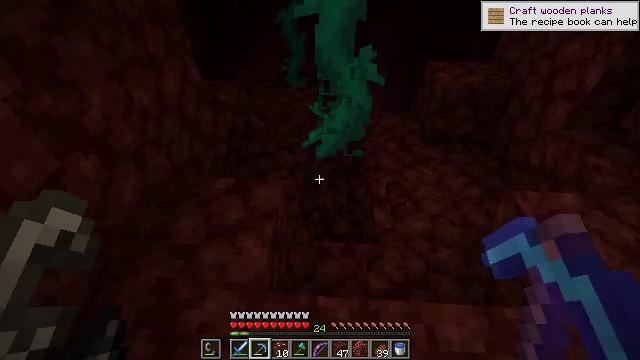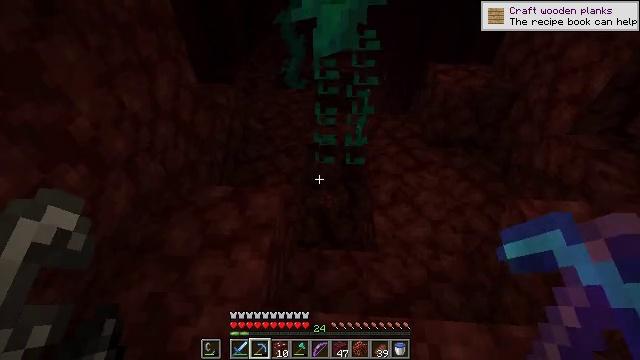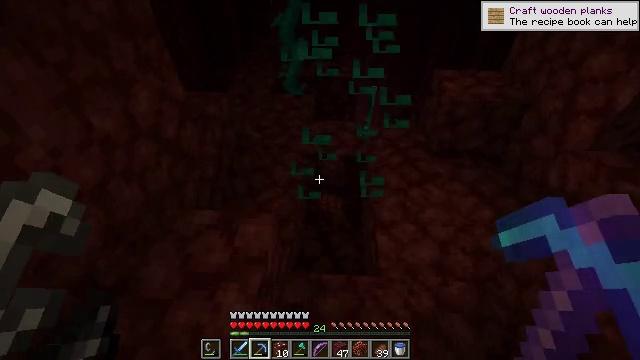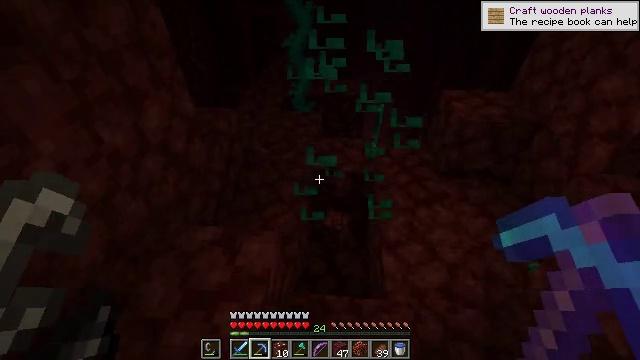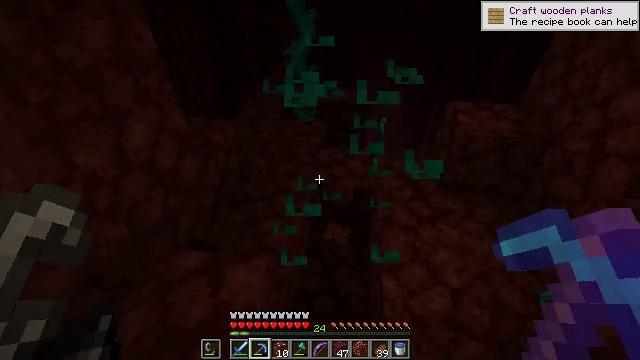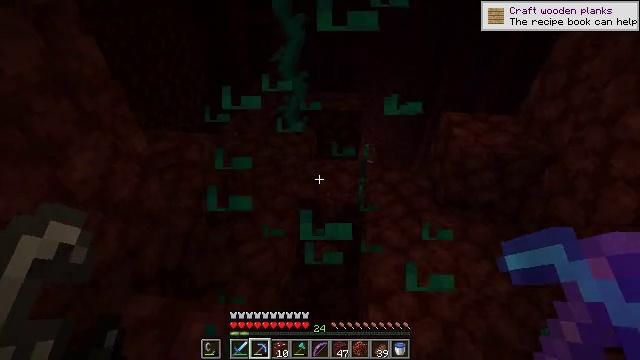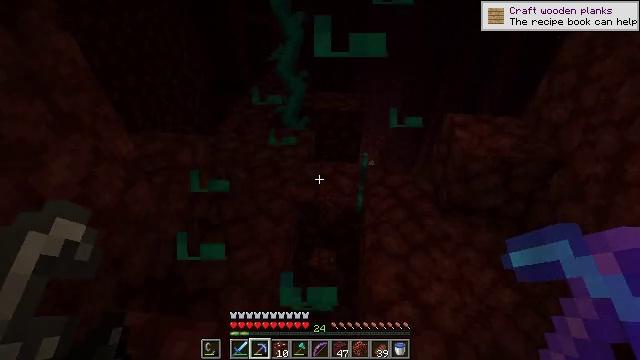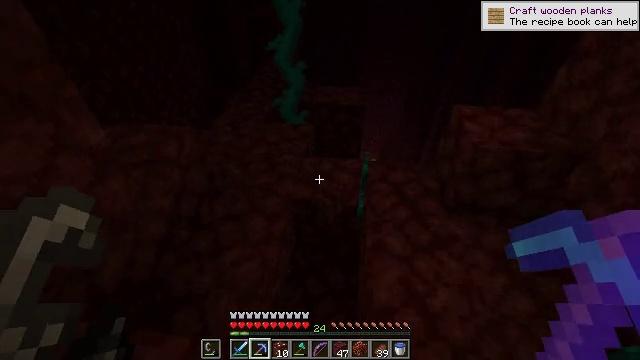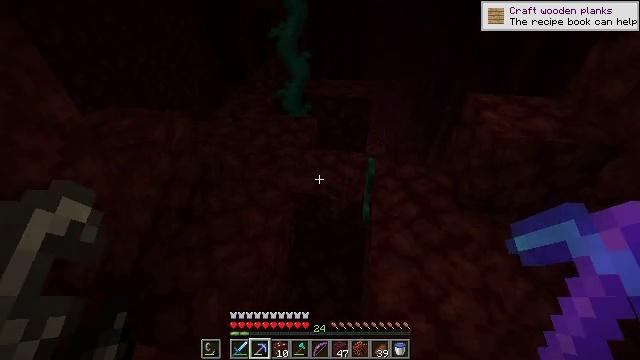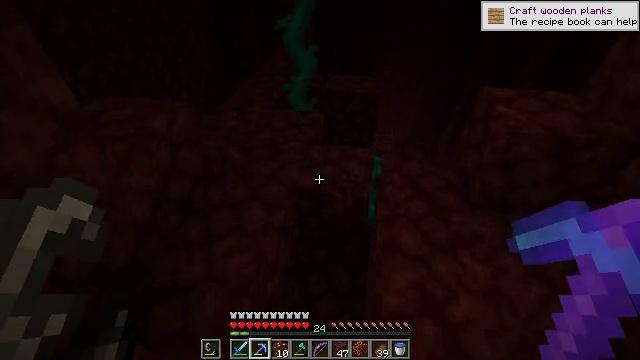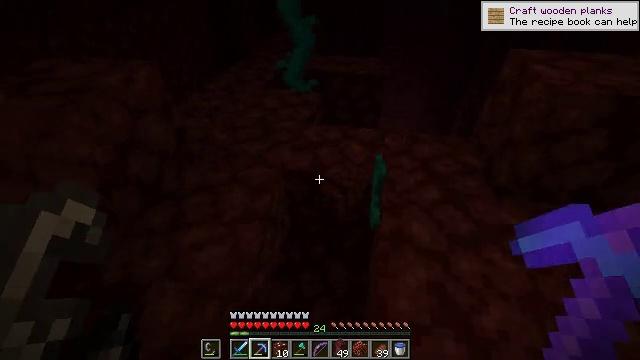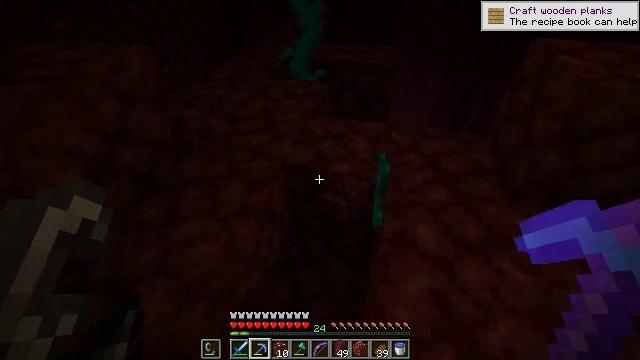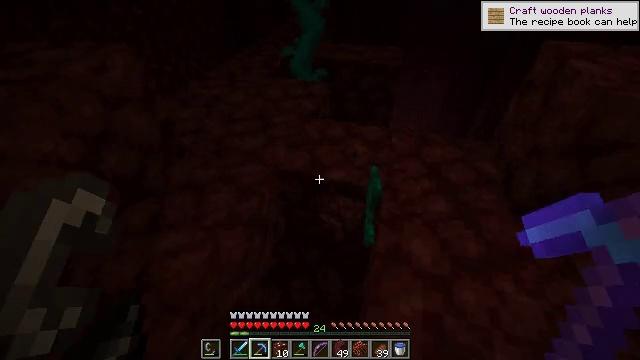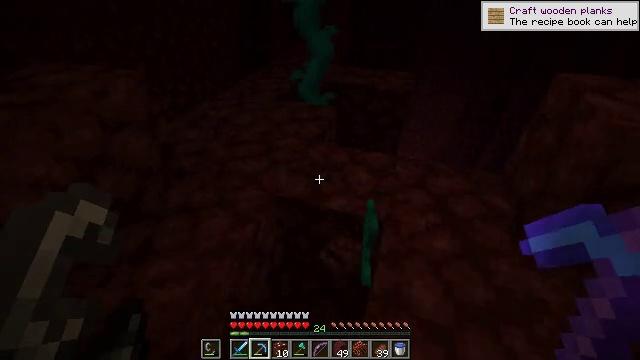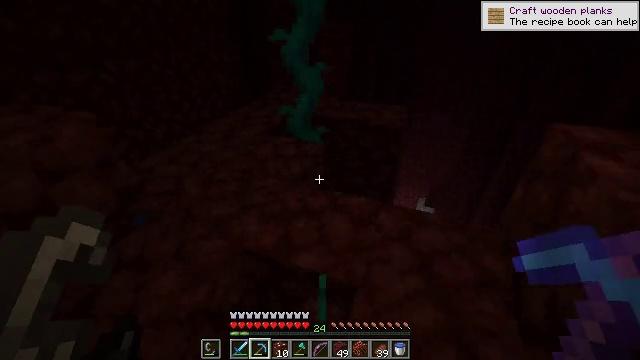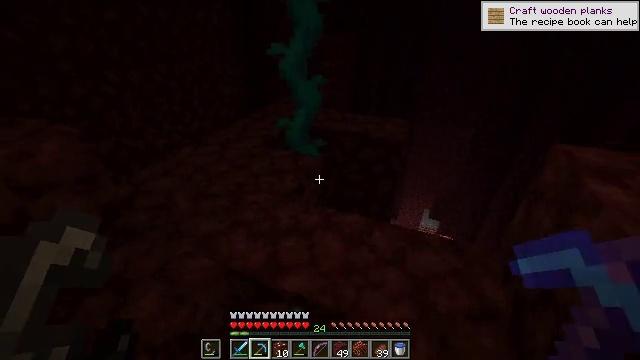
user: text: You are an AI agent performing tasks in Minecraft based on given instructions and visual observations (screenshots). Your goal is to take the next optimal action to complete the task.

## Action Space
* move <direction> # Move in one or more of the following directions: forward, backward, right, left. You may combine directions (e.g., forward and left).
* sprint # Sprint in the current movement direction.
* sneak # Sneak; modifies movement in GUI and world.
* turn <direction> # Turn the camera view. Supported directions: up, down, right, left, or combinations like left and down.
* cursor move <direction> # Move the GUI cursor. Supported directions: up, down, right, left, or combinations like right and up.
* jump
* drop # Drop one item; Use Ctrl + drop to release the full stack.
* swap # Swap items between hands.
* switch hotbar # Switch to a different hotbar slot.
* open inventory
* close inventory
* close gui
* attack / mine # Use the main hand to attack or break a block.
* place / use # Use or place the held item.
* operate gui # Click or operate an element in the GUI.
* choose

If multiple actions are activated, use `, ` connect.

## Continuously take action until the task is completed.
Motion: motion action
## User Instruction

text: Harvest twisting vines for building or decoration.
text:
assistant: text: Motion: move forward
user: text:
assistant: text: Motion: move forward
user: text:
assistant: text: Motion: move forward and move right, turn left and up
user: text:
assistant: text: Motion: move forward and move right, turn left
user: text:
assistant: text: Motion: move forward and move right
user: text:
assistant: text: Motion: move forward
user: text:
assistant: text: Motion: move forward
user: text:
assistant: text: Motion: move forward, turn left
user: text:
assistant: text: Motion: move forward and move right, turn left
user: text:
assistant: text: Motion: move forward and move right
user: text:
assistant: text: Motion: move forward and move right, turn left and down
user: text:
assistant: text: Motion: move forward and move right, turn left
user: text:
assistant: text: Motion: move forward and move right, turn left and up
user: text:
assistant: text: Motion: move forward and move right, turn left and up
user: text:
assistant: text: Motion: move forward and move right, turn left and up
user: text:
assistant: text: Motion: move forward and move right, turn left
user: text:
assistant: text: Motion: move forward and move right, turn left and up
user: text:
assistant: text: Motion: move forward, turn left
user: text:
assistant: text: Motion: move forward, turn left
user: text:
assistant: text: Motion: turn left
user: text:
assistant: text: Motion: no_op
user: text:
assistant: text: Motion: turn left
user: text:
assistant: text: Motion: no_op
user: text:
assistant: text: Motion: no_op
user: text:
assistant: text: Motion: attack / mine
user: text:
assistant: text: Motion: move forward and move left, attack / mine
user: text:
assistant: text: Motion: move forward and move left, turn right and down
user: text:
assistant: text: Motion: move forward and move left, turn right and down
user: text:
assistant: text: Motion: move forward and move left, turn right and down
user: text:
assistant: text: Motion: no_op